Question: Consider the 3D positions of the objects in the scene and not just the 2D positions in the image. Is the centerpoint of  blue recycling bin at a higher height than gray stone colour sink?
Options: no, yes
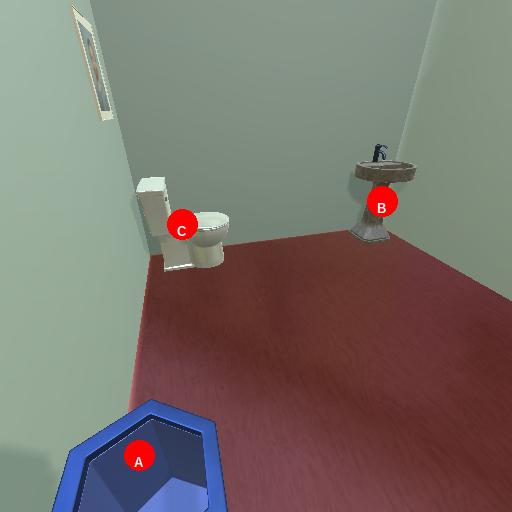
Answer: no